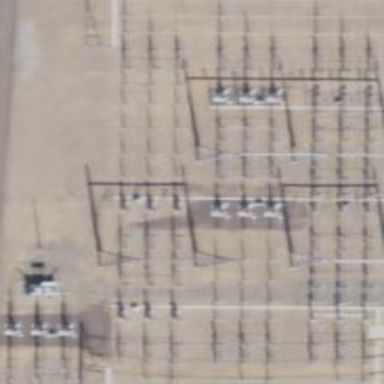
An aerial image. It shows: Switch for power supply.